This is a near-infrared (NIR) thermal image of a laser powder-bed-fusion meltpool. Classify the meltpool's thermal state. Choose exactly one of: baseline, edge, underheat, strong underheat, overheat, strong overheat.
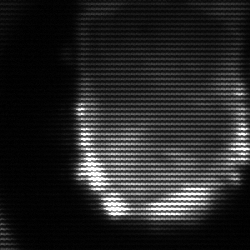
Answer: baseline